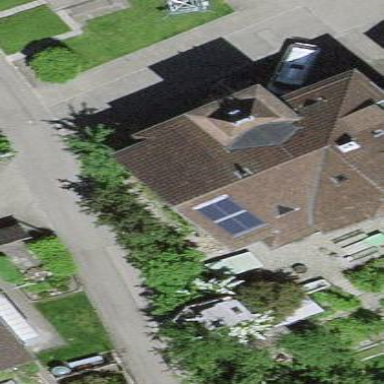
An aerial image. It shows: Residential building.